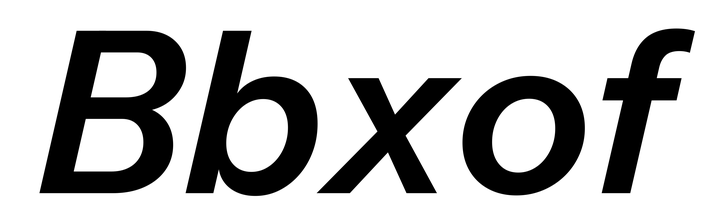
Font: InstrumentSans-Italic_SemiBold_Italic